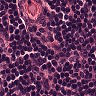
Metastatic tissue present: no